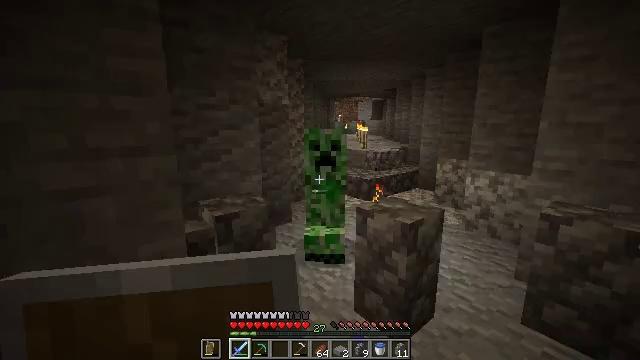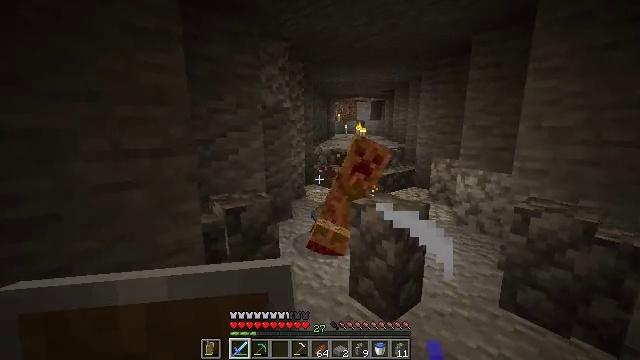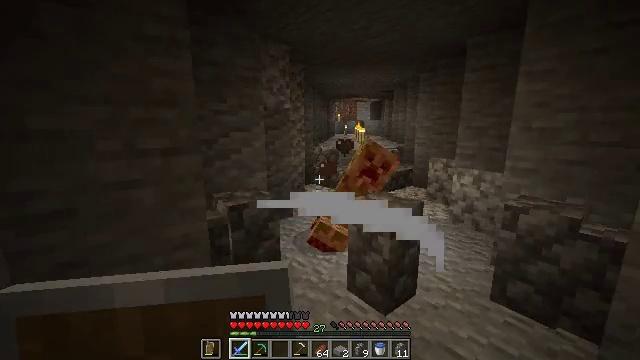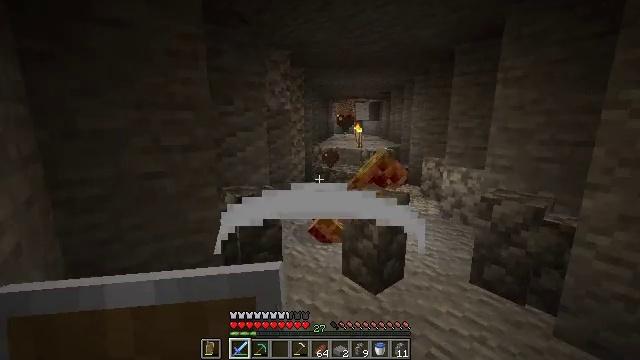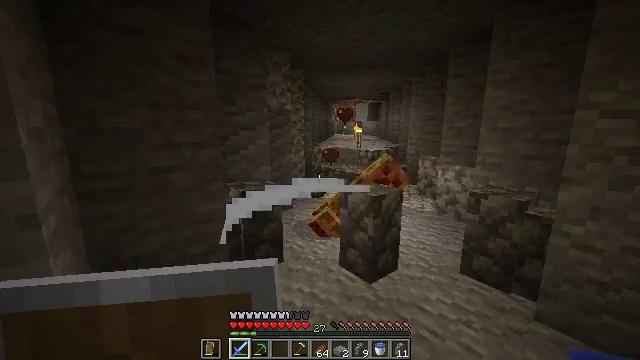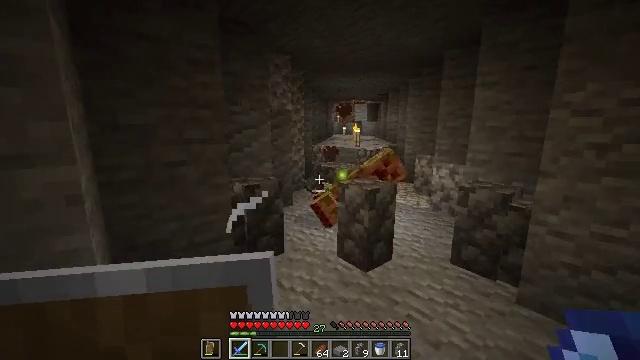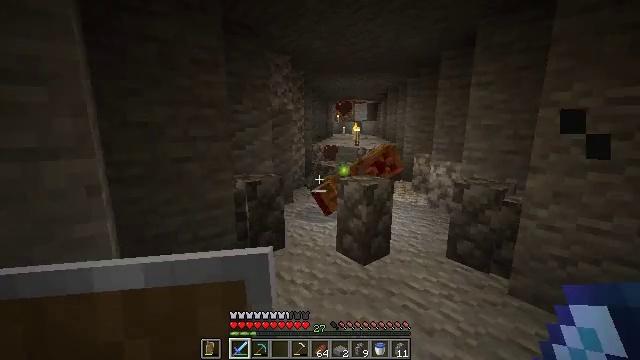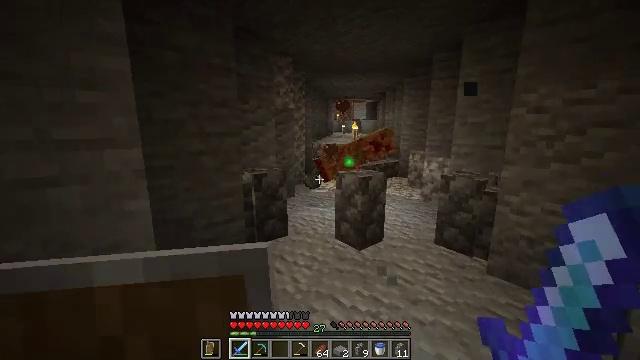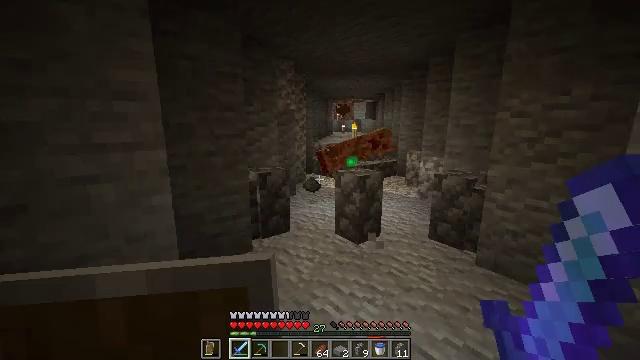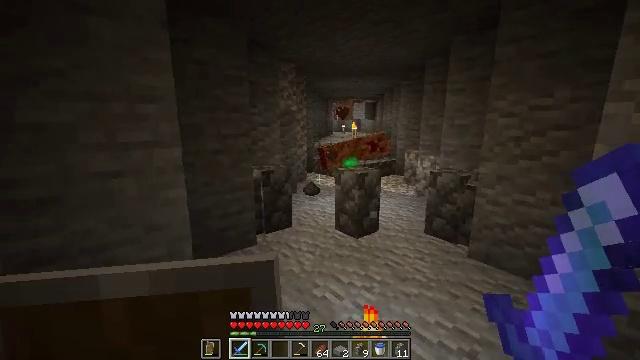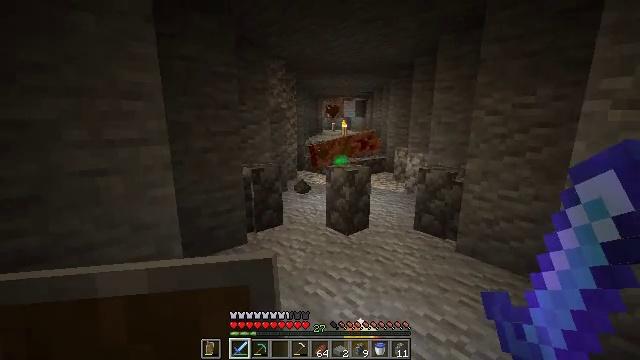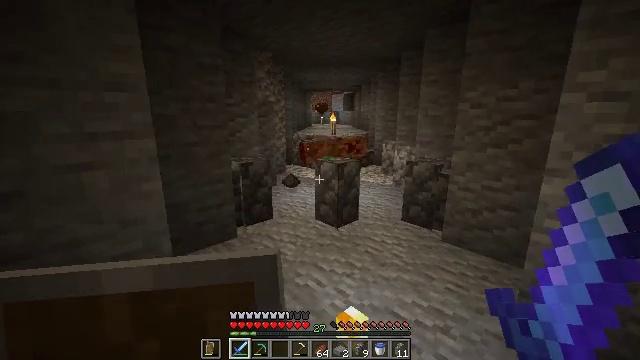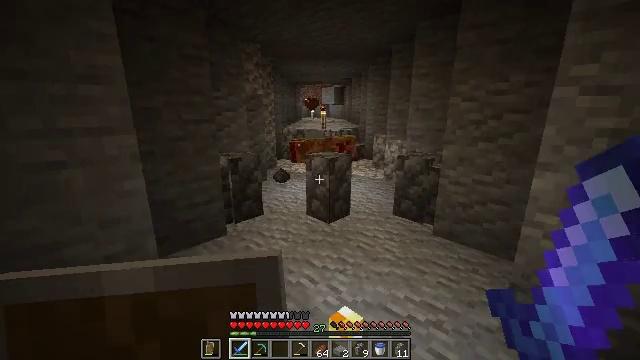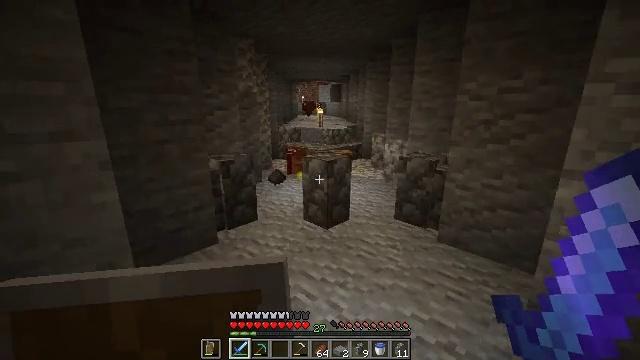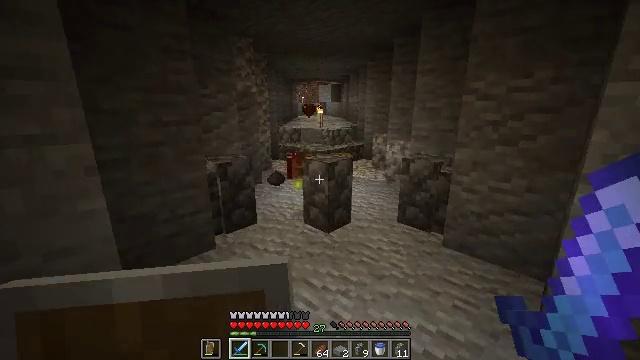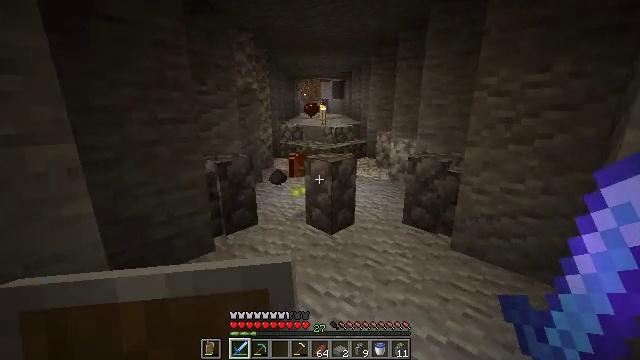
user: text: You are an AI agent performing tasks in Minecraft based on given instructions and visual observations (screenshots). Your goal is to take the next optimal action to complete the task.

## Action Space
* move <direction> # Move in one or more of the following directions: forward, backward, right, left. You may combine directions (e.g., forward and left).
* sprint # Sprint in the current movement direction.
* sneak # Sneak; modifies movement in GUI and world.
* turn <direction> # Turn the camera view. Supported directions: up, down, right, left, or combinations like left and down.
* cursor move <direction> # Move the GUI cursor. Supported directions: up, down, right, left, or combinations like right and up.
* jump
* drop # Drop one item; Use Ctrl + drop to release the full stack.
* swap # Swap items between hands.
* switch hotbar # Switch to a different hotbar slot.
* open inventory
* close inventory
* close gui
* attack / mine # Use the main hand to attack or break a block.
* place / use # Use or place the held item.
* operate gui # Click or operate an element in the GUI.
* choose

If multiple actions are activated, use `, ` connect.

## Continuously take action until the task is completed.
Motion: motion action
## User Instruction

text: Break down the cobblestone wall to collect it.
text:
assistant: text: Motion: move back
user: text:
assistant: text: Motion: move back
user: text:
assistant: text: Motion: move back
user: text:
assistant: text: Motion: move back
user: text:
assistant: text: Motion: move back
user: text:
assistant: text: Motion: move back
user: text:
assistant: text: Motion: move back
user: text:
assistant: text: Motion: move back
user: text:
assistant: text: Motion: no_op
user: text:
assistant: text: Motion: turn right
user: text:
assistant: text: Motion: move forward, turn right and down
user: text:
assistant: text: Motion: move forward, turn right and down
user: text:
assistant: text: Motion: move forward
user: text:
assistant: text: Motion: move forward
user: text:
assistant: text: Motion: move forward
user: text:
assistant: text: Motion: move forward, turn down, switch to hotbar 2
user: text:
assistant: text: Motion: move forward, turn down, switch to hotbar 2
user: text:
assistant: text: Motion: move forward, turn down
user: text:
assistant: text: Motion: move forward, turn down
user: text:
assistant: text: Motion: move forward, turn down
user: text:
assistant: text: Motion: move forward, turn down, attack / mine
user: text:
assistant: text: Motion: move forward, turn down, attack / mine
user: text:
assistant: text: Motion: turn down, attack / mine
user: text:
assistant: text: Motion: attack / mine
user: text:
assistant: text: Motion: attack / mine
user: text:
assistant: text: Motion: attack / mine
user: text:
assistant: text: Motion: attack / mine
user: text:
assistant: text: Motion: attack / mine
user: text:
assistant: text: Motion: turn left, attack / mine
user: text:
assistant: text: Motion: turn left, attack / mine